Question: I just made a 'UITableView' in swift with expandable cells when clicking them. Upon being expanded, the cells show a 'UIDatePicker'.
The expanding itself works fine, but the cell-content that should only visible when the cell is expanded kind of shines through the cells. Here is a screenshot of what I am talking about:

As you can see, their expandable content is visible while it actually shouldn't be.
Here is the code I use:
'''
func tableView(tableView: UITableView, cellForRowAtIndexPath indexPath: NSIndexPath) -> UITableViewCell {
var cellIdentifier = "Cell";
var cell: NewExpenseTableCell;
var array: NSArray = NSBundle.mainBundle().loadNibNamed("Cell", owner: self, options: nil);
cell = array.objectAtIndex(0) as NewExpenseTableCell;
cell.backgroundColor = UIColor.whiteColor();
cell.descriptionLabel?.text = descriptionLabels[indexPath.item];
return cell;
}
var selectedRowIndex = -1;
func tableView(tableView: UITableView, didSelectRowAtIndexPath indexPath: NSIndexPath) {
if selectedRowIndex == indexPath.row {
selectedRowIndex = -1;
} else {
self.selectedRowIndex = indexPath.row;
}
newExpenseTable.beginUpdates();
newExpenseTable.endUpdates();
}
func tableView(tableView: UITableView, heightForRowAtIndexPath indexPath: NSIndexPath) -> CGFloat {
if indexPath.row == selectedRowIndex {
return 206;
}
return 55;
}
'''
Could anyone tell me how I can make sure the 'UIDatePicker' is
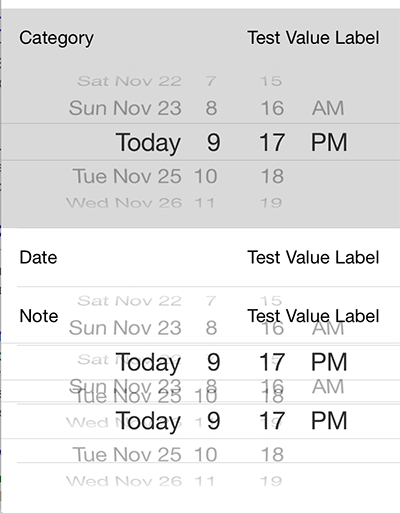
Answer: Here's what I would recommend to get the cell reuse working correctly.
1. Open the .xib file for your NewExpenseTableCell. Go to Attributes Inspector, enter "NewExpenseTableCell" as the Identifier.
2. In the viewDidLoad method of your view controller, register the nib like so: self.tableView.registerNib(UINib(nibName: "NewExpenseTableCell", bundle: nil), forCellReuseIdentifier: "NewExpenseTableCell")
3. In the cellForRowAtIndexPath method, replace the first four lines you have with this: var cell = tableView.dequeueReusableCellWithIdentifier("NewExpenseTableCell") as NewExpenseTableCell